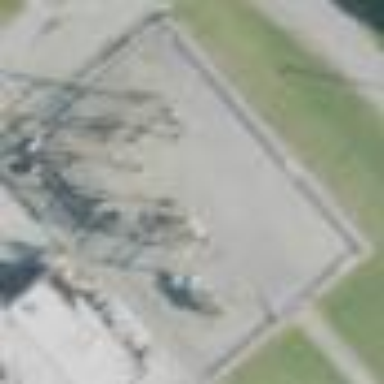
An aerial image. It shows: Industrial substation surrounded by fence.